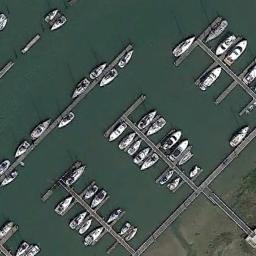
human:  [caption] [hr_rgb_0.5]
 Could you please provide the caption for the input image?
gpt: The harbor has lots of neatly docked boats and the color of the waters is green .

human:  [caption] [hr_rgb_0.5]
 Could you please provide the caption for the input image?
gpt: There are many yachts moored neatly on the sea side of the harbor and many empty spaces are left .

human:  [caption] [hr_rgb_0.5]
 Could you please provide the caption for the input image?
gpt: Ships of all sizes stopped at the harbor .

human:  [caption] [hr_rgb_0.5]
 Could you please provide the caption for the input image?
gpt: There are many ships in the harbor .

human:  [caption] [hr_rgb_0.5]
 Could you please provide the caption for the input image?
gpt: There are some ships at the harbor .